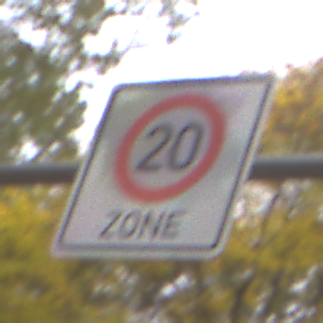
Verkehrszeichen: BeginnZone20
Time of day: Midday
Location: Outdoor (Nature)
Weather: Overcast
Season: NotSpecified
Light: Natural